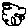
Label: cloud